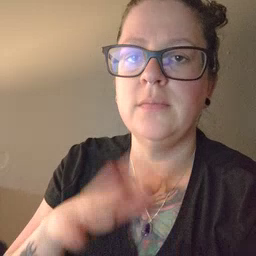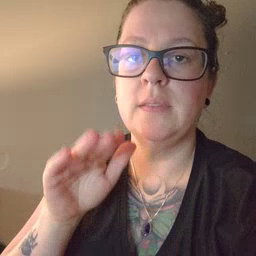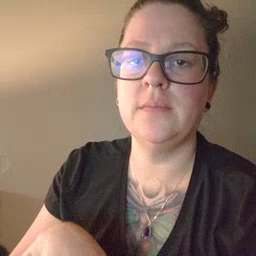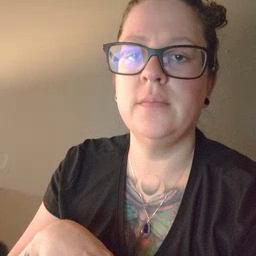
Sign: bye